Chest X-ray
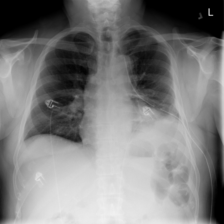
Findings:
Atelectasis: positive
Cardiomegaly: negative
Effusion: negative
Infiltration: negative
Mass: negative
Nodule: negative
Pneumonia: negative
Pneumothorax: negative
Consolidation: negative
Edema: negative
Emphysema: negative
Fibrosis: negative
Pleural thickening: negative
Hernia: negative